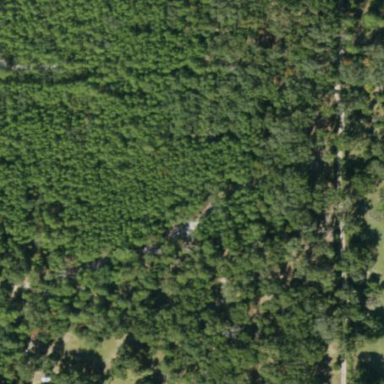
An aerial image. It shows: Mixed woodland with various types of leaves.